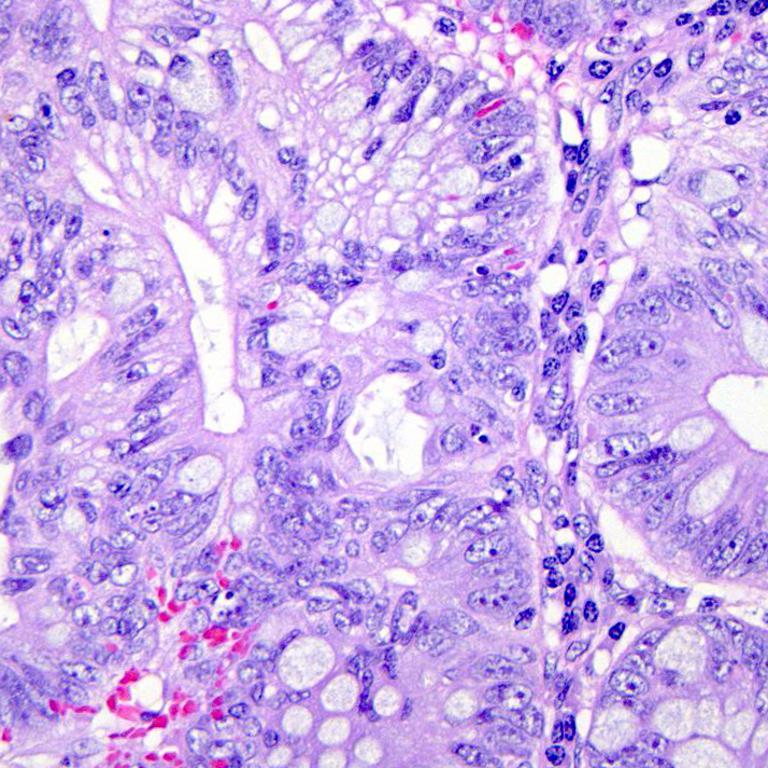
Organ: colon
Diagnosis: adenocarcinomas